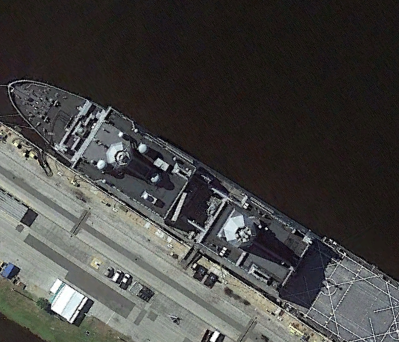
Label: combat